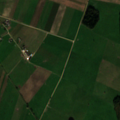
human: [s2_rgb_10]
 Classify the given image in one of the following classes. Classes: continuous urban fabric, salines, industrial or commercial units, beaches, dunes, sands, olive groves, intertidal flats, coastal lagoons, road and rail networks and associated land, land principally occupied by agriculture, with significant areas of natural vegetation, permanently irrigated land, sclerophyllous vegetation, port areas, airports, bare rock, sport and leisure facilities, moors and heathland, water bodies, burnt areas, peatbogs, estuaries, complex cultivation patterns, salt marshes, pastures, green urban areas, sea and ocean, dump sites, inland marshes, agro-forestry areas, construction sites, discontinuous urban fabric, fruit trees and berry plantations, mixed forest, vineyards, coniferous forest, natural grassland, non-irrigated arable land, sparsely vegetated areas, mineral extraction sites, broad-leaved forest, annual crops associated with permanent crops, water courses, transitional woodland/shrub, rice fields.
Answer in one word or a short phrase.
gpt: non-irrigated arable land, pastures, complex cultivation patterns, coniferous forest, mixed forest